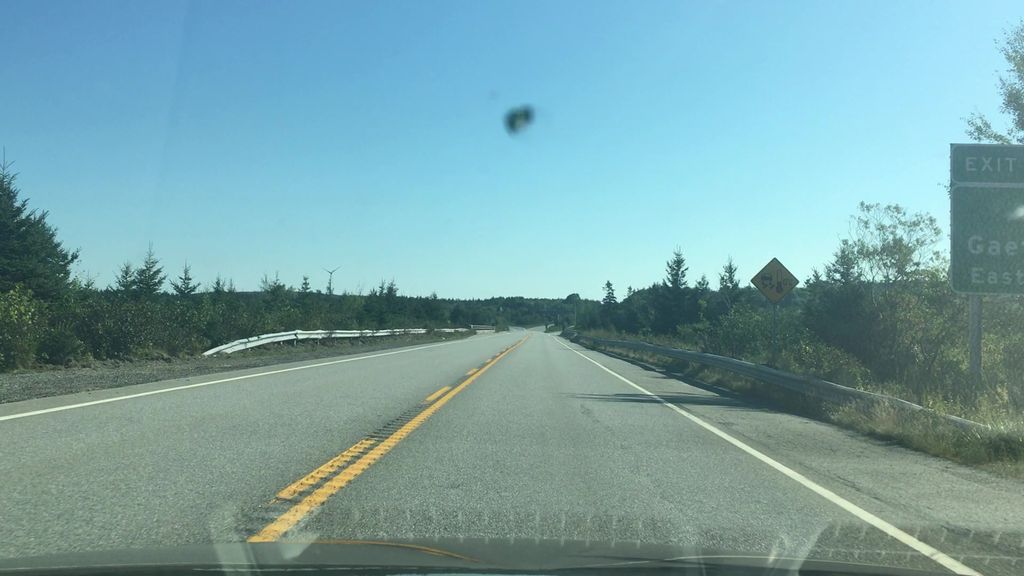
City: halifax